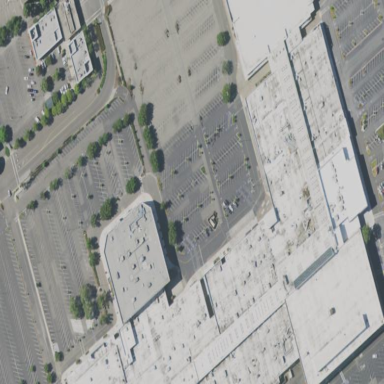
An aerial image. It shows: Mall building.